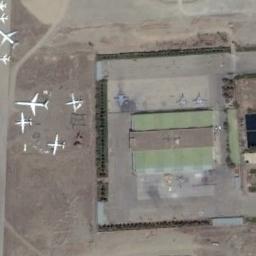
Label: airplane